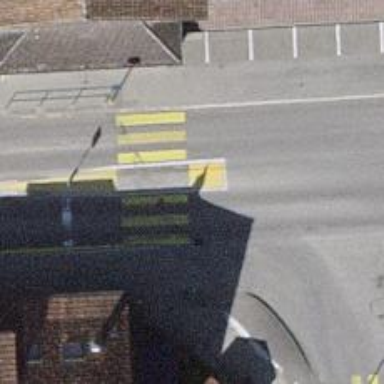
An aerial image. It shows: Marked zebra crossing on the road.